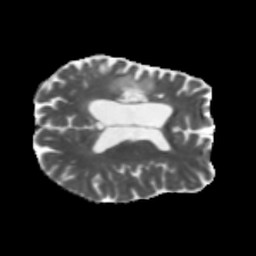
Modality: MD
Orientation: axial
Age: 58
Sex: male
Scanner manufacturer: siemens
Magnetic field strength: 3 T
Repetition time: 5.47 s
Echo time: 0.0854 s